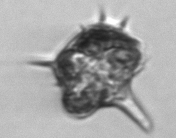
Label: Amylax